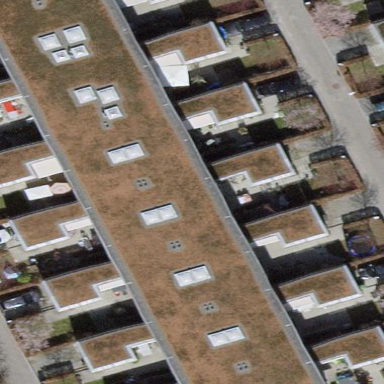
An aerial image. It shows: House with flat roof.